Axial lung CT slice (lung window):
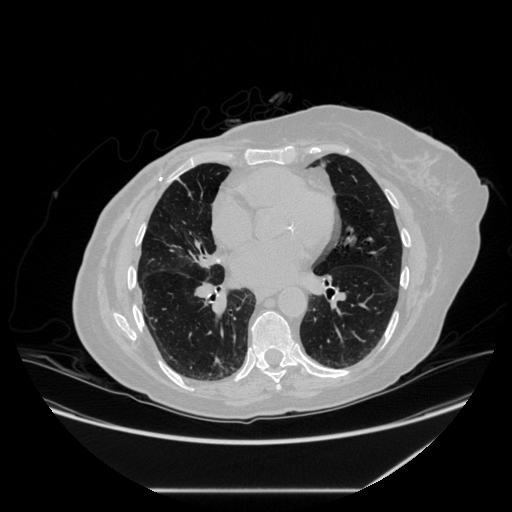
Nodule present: no